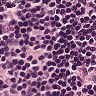
Metastatic tissue present: no